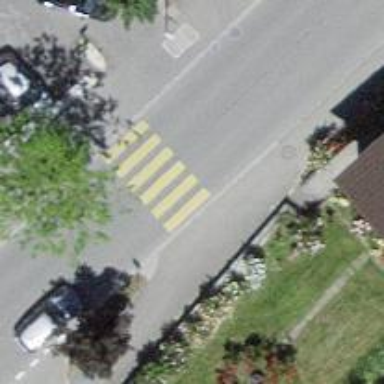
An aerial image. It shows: Zebra crossing on the road.